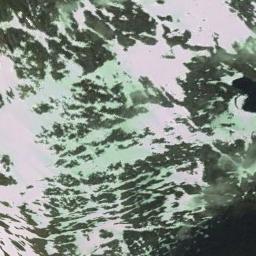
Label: snowberg